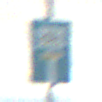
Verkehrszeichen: SackgasseRadverkehrDurchlaessig
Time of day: SunriseSunset
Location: Outdoor (RoadRail)
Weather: PartlyCloudy
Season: NotSpecified
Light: Natural